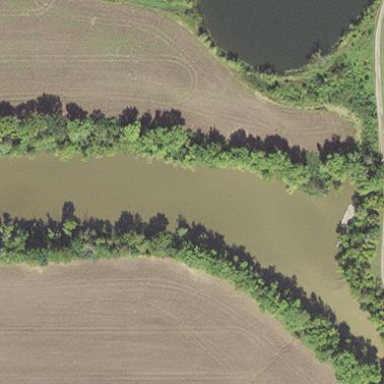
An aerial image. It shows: Serene pond surrounded by nature.